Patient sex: F
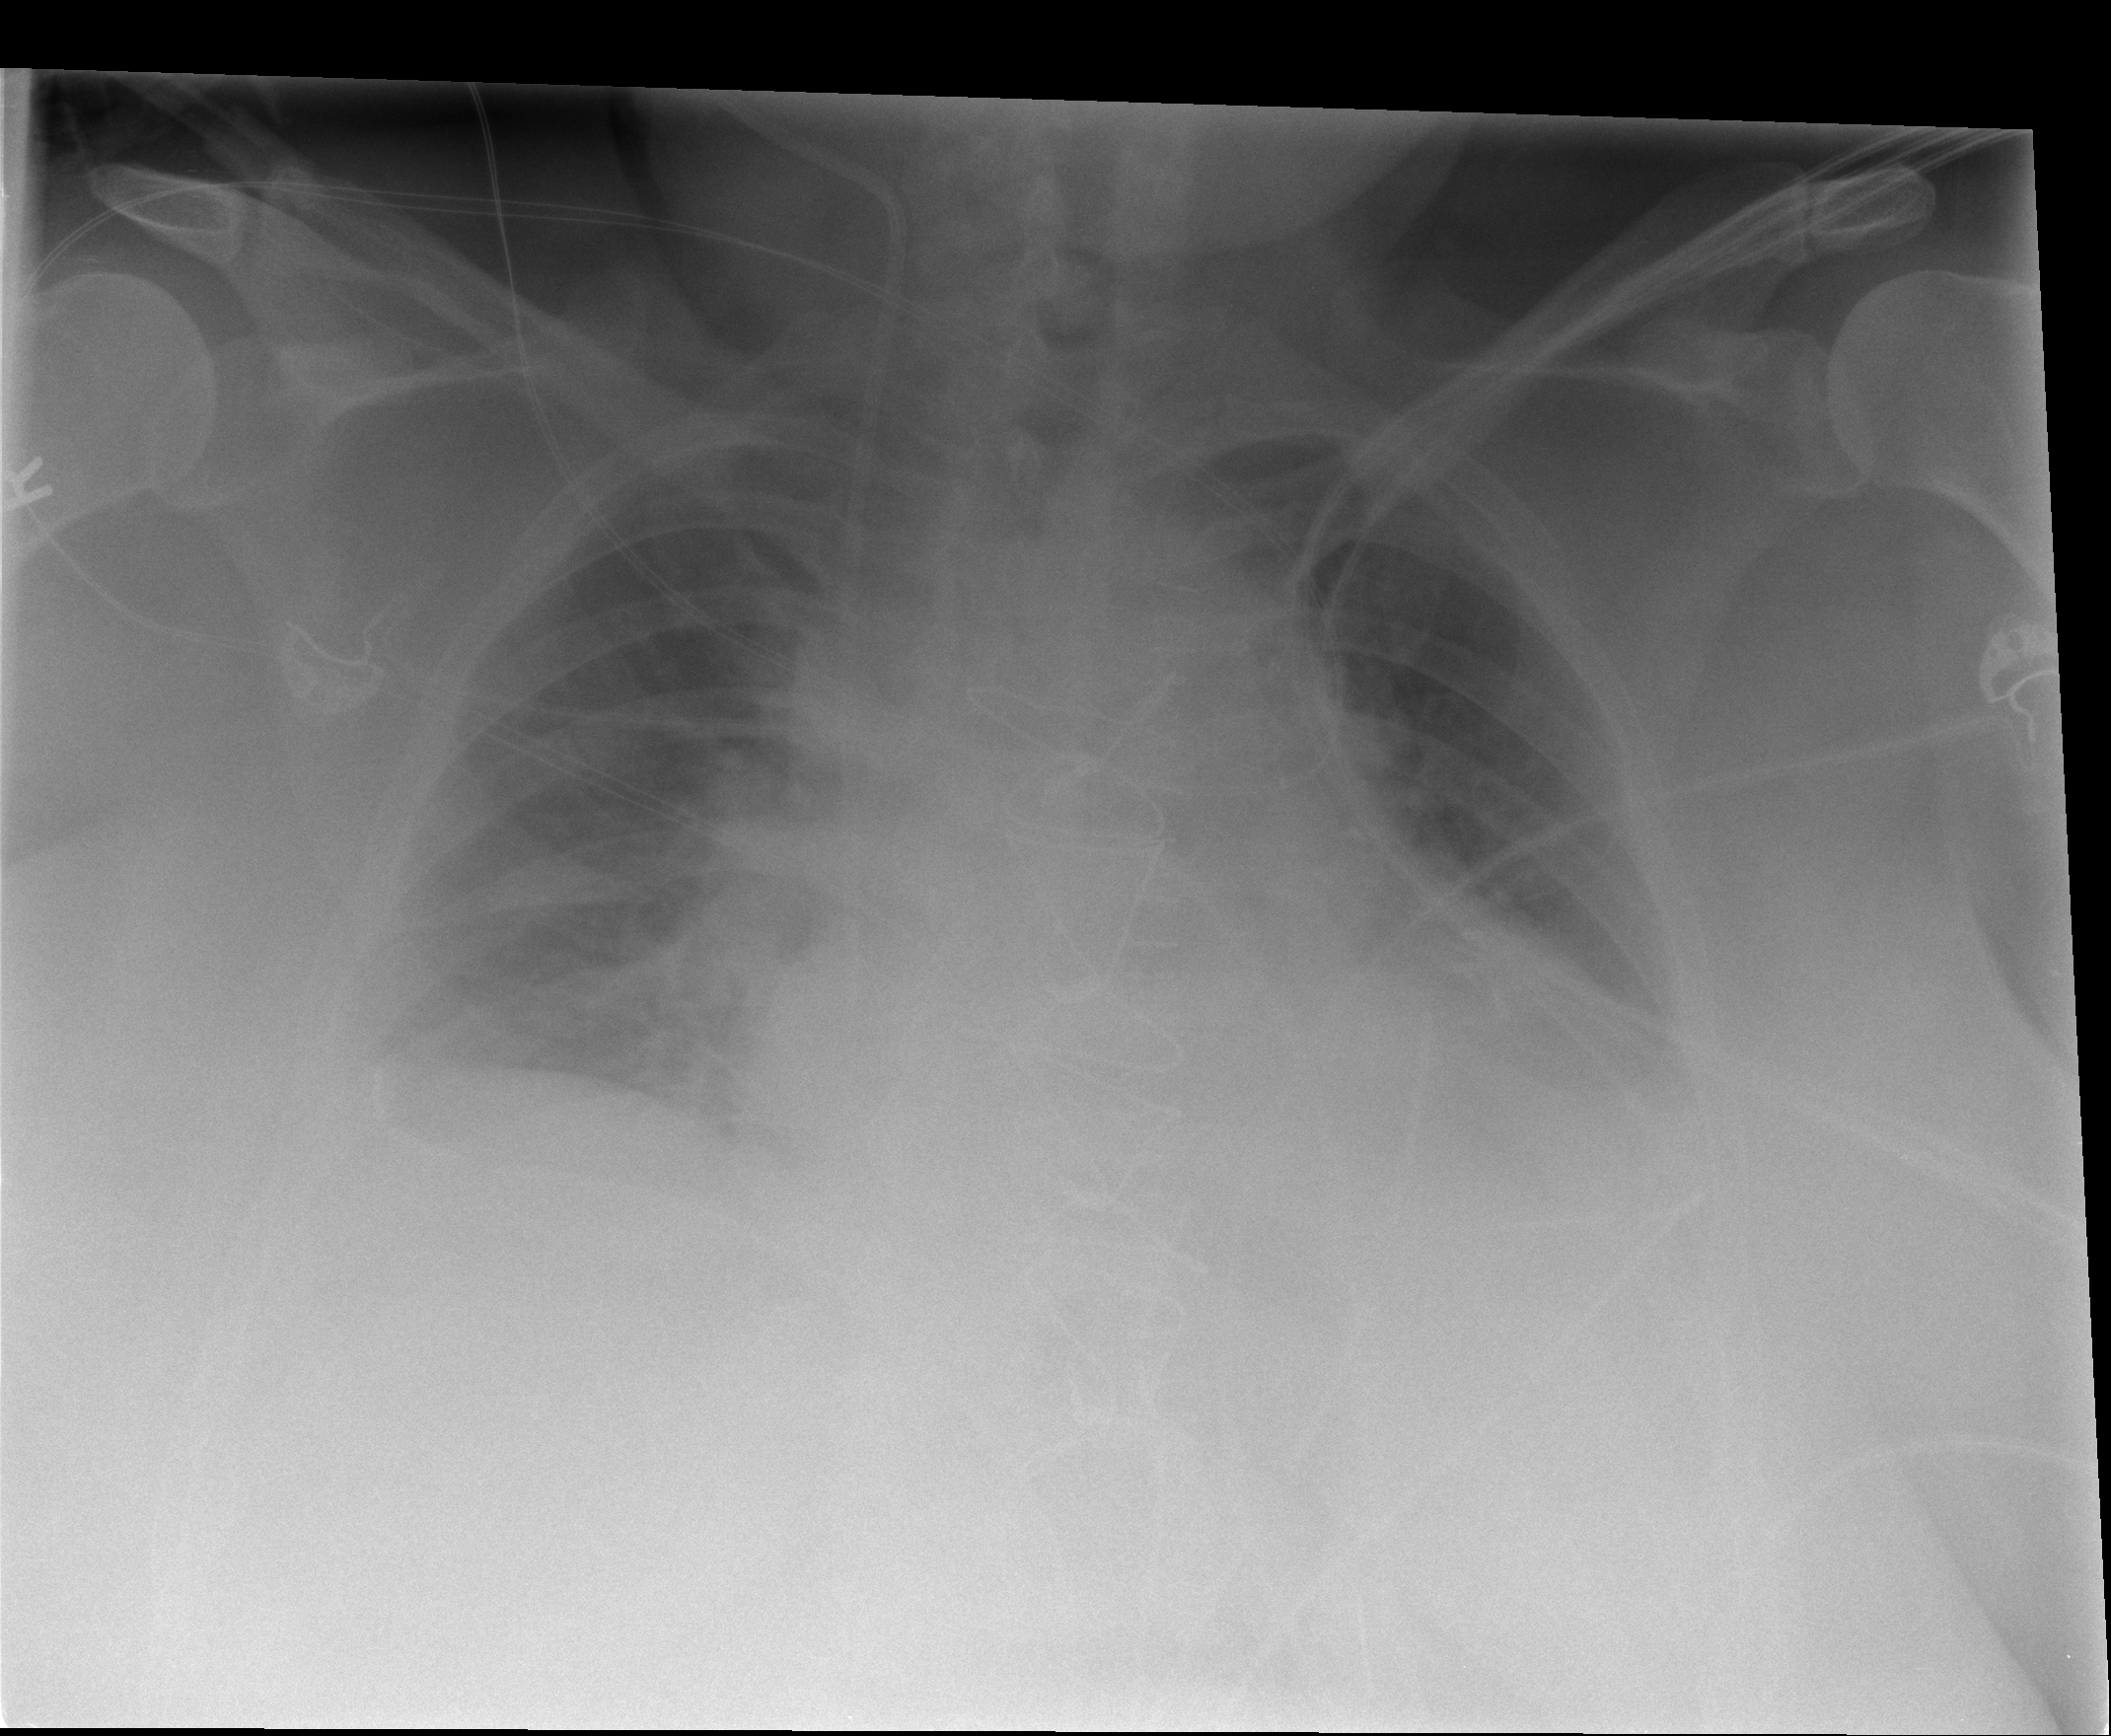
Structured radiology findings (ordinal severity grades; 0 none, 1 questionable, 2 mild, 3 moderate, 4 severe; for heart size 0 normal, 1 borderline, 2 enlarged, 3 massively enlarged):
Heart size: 2
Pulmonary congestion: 2
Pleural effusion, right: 2
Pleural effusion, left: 2
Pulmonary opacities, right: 1
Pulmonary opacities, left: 1
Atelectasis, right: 2
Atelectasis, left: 2